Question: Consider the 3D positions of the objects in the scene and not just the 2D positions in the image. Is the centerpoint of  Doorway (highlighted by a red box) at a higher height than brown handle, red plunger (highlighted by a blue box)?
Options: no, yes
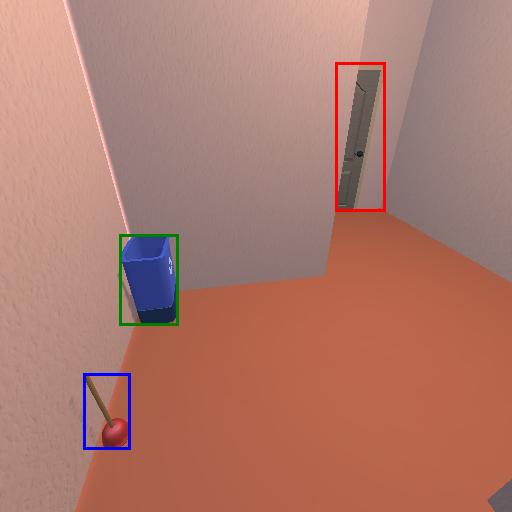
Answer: no